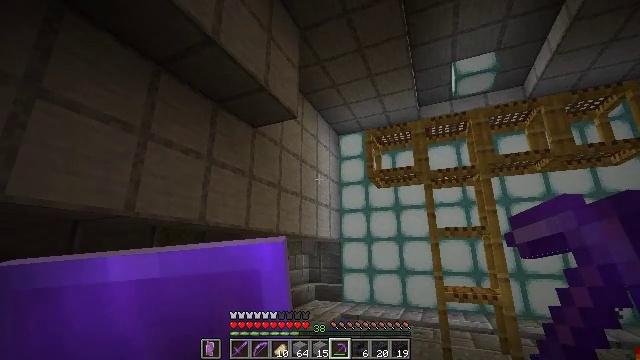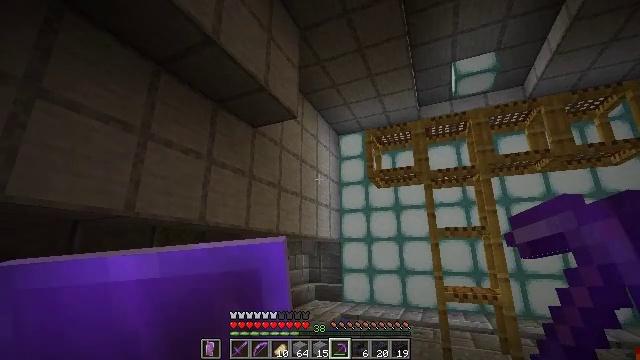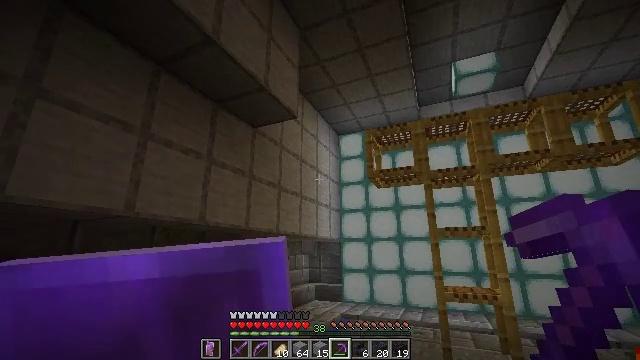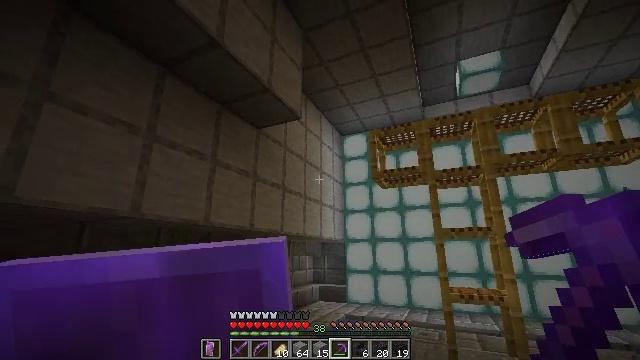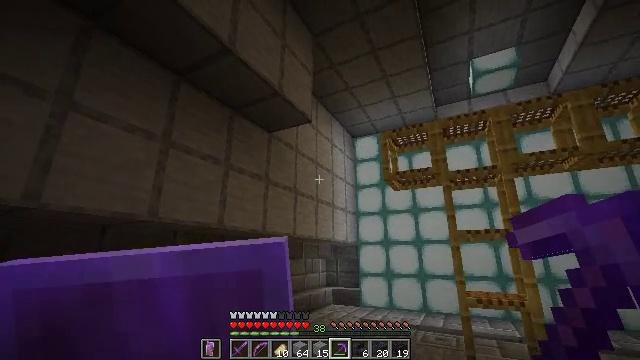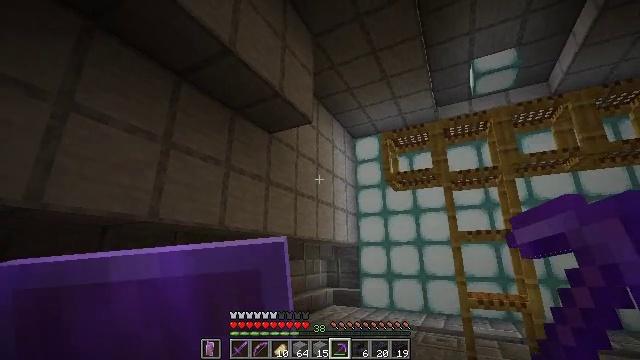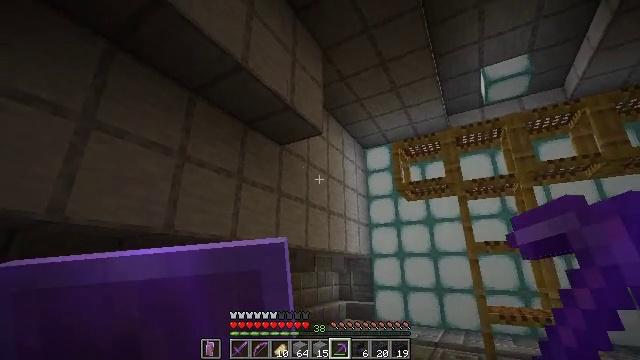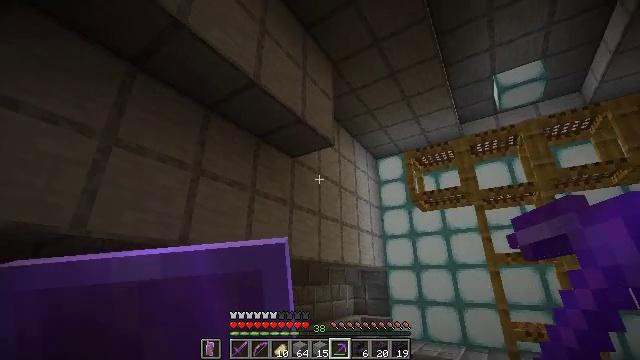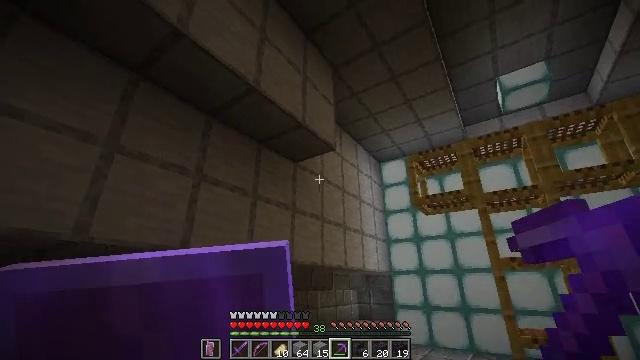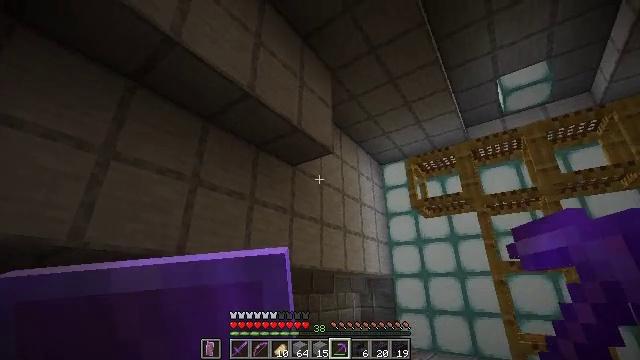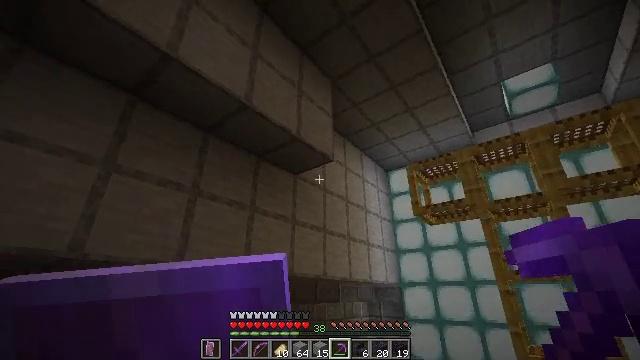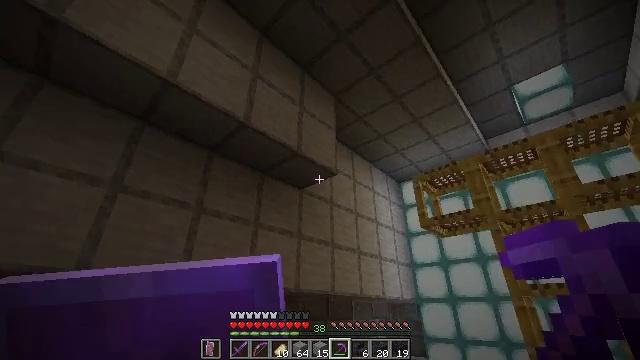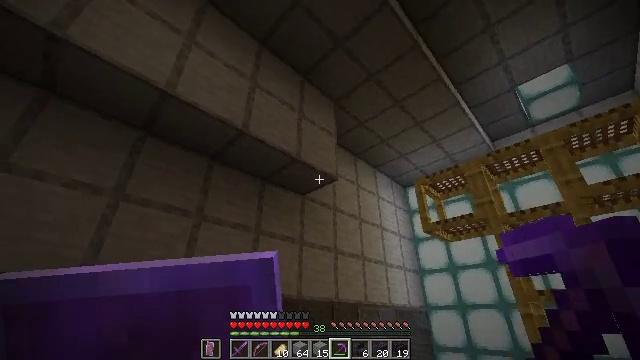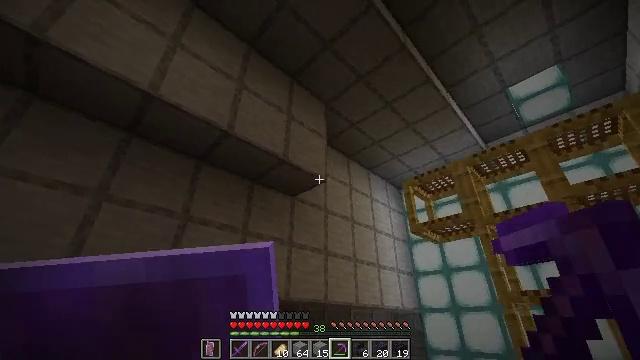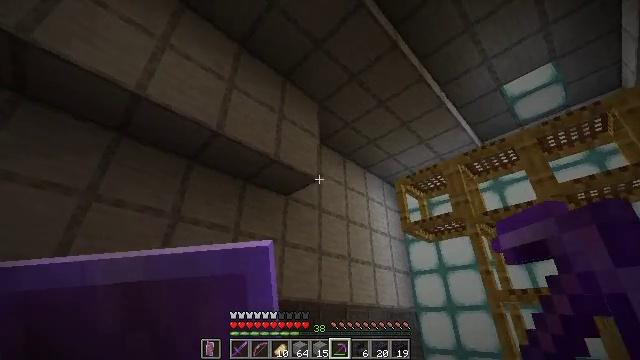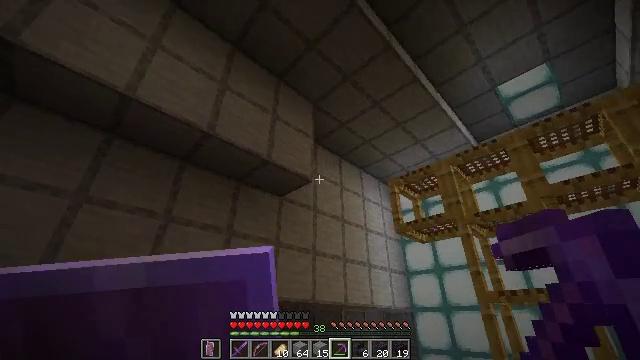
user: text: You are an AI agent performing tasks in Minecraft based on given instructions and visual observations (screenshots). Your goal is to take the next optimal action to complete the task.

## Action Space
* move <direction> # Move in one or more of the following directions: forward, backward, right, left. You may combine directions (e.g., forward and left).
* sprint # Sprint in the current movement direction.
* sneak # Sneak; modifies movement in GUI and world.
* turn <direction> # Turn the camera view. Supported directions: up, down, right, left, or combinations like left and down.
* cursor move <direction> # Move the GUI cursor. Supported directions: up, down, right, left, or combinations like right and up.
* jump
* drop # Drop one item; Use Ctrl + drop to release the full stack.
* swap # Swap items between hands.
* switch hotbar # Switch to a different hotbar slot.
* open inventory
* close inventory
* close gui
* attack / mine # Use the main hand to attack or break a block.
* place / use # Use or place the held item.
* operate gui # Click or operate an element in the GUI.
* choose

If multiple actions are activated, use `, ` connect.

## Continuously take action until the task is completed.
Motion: motion action
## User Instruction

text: Attack the smooth stone block to break it.
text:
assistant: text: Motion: no_op
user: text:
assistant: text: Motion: no_op
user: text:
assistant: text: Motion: no_op
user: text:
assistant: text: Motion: turn left
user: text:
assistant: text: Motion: no_op
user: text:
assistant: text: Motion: turn left and up
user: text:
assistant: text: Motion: turn left and up
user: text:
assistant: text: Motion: move right, turn left
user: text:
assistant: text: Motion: move right, turn left
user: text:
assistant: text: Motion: move right, turn left and up
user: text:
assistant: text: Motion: move right, turn left and up
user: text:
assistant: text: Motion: move right, turn left and up
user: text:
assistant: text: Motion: move right
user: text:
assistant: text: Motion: move right
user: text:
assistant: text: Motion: move right
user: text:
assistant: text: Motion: move right
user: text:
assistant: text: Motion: move right, turn left
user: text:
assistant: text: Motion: move right, turn left and up
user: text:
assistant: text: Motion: move right, turn left
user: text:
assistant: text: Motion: move right, turn left
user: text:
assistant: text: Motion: move right
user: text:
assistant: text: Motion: move right, turn left
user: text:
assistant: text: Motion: move right, turn left
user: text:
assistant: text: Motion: move right, turn left
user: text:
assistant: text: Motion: move right, turn left and down
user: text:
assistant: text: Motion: move right, turn left
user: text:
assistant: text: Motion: move right, turn left
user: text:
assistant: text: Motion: move right, turn left
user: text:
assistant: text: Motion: move right, turn left
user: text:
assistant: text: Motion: move right, turn left and down